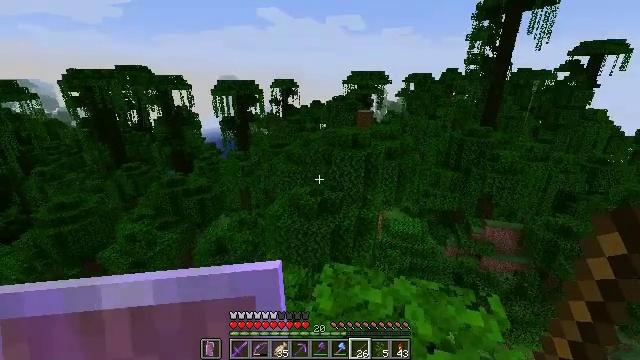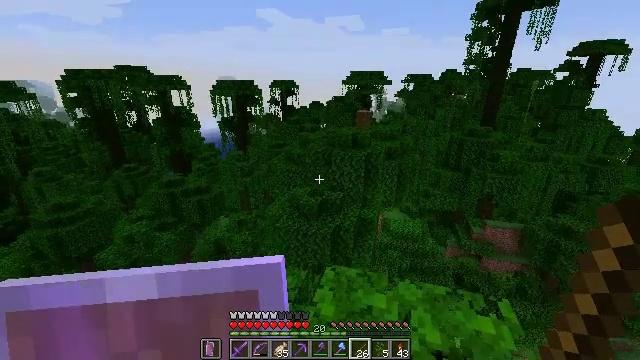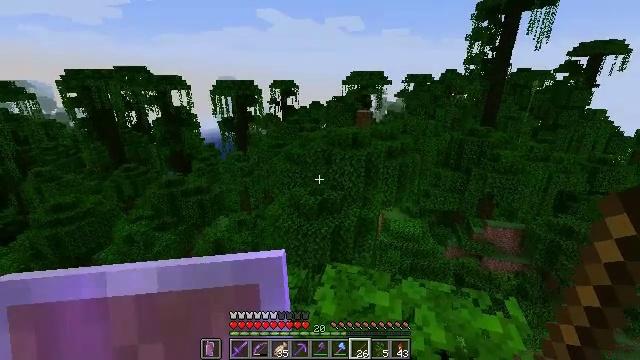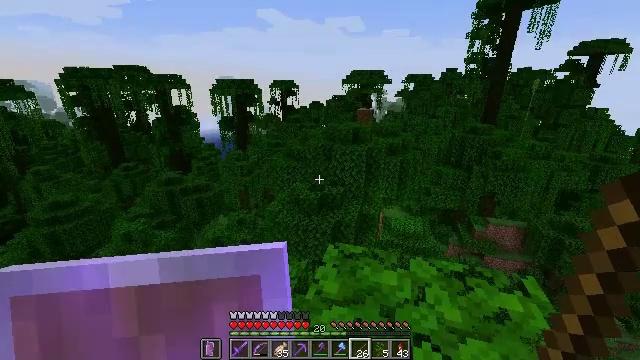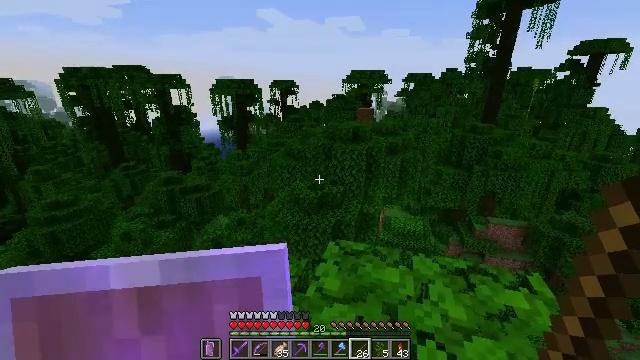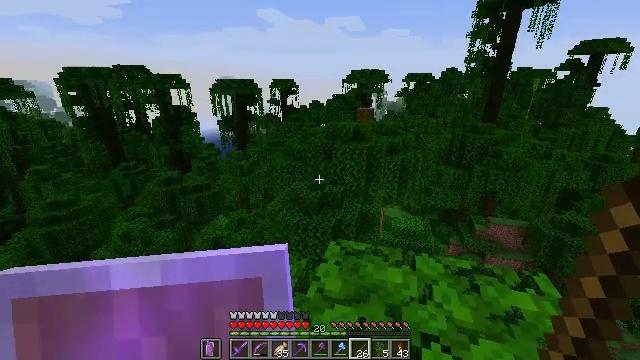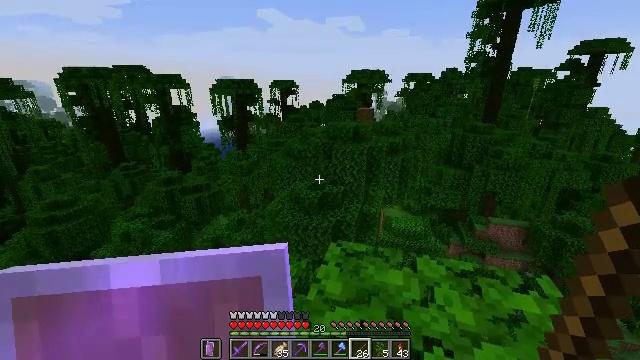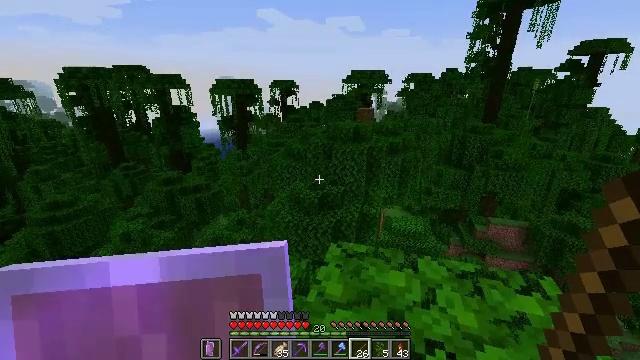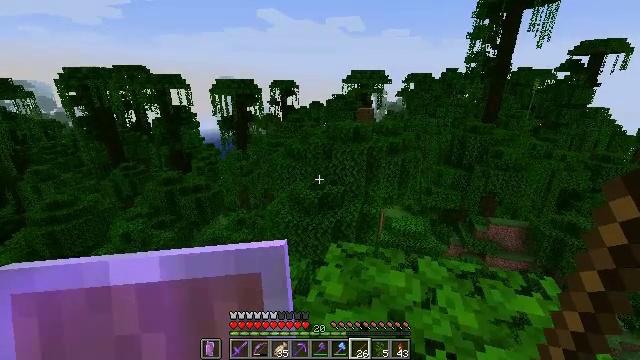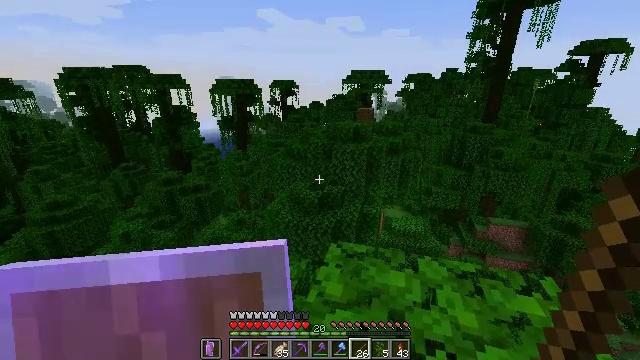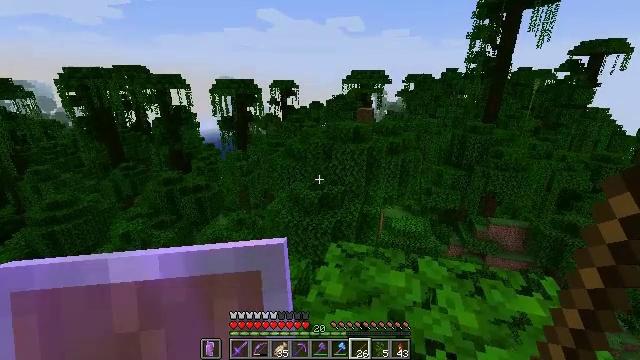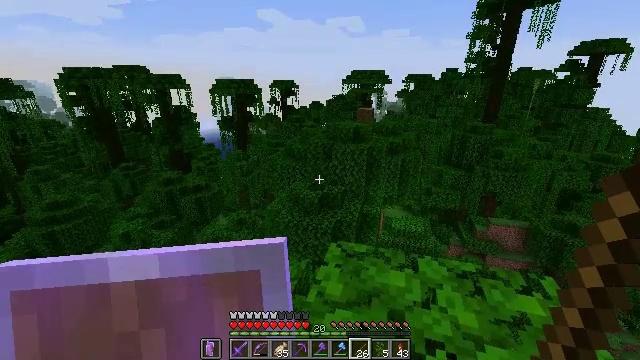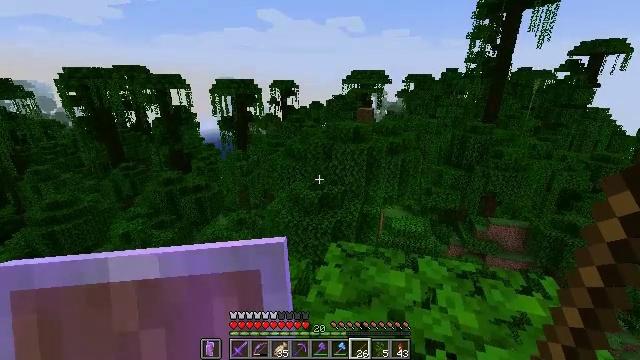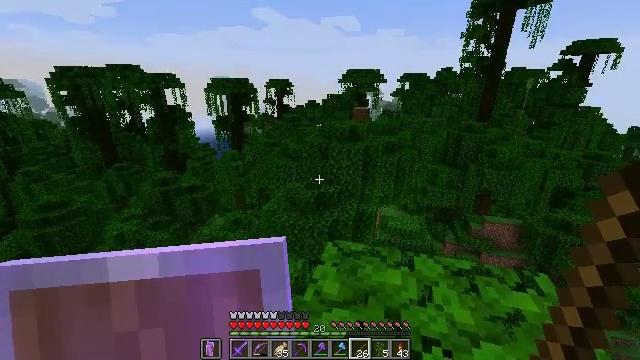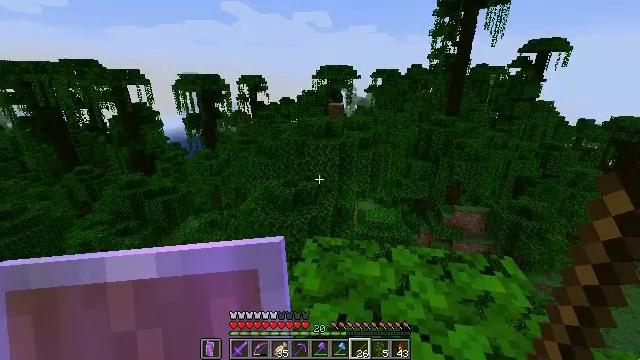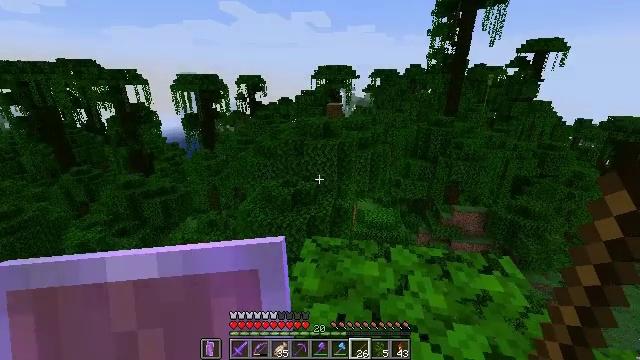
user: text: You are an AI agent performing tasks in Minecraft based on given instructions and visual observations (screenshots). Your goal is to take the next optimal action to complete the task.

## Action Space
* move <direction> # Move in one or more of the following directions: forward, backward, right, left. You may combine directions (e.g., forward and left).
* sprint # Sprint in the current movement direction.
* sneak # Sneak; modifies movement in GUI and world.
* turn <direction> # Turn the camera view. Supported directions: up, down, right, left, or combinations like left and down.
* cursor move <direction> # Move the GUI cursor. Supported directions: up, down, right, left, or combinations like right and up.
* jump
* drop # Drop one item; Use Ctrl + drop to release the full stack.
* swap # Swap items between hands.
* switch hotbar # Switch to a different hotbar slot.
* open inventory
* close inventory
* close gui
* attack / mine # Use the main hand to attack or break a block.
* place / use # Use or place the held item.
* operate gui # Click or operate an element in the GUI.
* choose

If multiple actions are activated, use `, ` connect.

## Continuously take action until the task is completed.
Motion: motion action
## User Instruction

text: Mine oak leaves.
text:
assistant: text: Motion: no_op
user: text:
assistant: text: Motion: no_op
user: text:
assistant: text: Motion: no_op
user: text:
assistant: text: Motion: no_op
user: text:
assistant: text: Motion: no_op
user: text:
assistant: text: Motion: no_op
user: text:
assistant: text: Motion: no_op
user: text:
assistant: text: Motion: no_op
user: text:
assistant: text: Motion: no_op
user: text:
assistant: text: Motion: no_op
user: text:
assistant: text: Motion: no_op
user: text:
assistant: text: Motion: no_op
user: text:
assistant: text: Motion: no_op
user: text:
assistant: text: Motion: turn right
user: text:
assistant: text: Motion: no_op
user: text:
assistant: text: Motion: no_op
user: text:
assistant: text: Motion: move forward
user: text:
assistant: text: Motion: move forward
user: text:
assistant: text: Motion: move forward
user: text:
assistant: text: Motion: move forward
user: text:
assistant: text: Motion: move forward, sprint
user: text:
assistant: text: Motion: move forward, sprint
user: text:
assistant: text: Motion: move forward, sprint
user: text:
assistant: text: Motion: move forward, sprint
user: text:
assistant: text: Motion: move forward, sprint
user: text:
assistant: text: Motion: move forward, sprint, jump
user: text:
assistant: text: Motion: move forward, sprint, jump
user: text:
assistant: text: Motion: move forward, sprint, jump
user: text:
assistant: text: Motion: move forward, sprint, jump
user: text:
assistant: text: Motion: move forward, sprint, jump